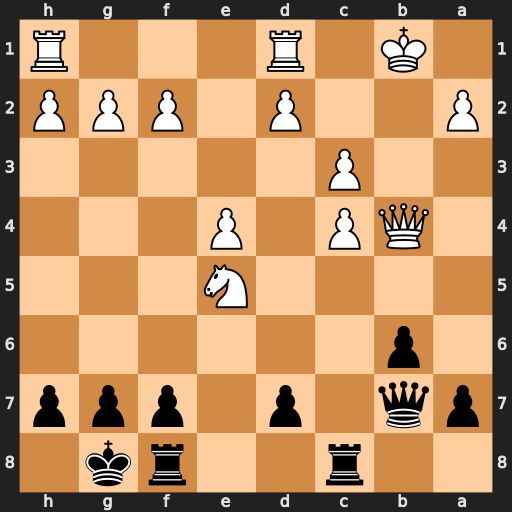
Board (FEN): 2r2rk1/pq1p1ppp/1p6/4N3/1QP1P3/2P5/P2P1PPP/1K1R3R
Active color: b
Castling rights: -
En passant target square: -
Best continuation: Qxe4+ d3 Qxe5